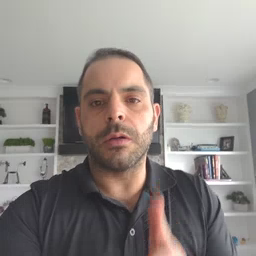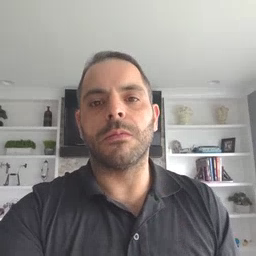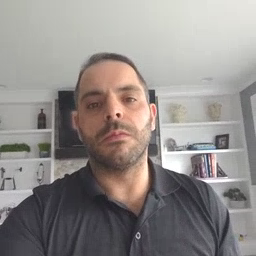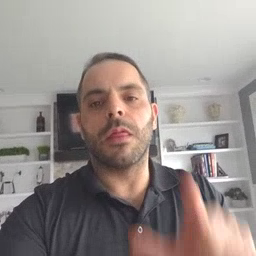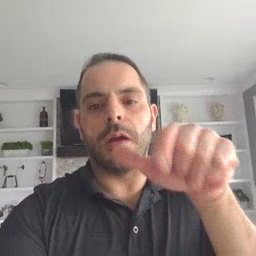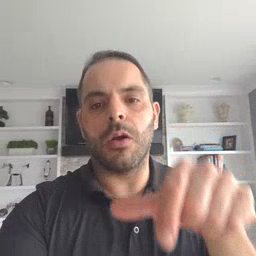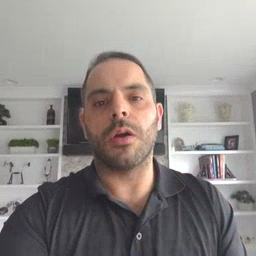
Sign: later